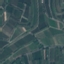
Land use / land cover: PermanentCrop